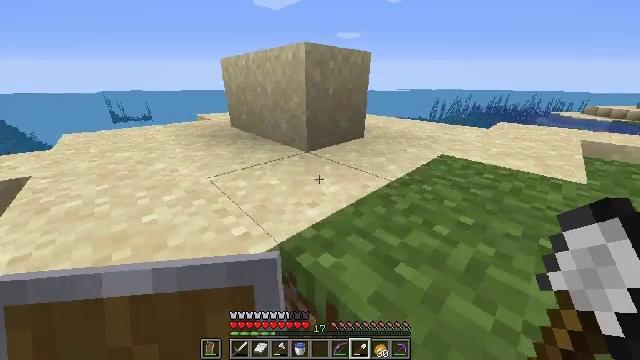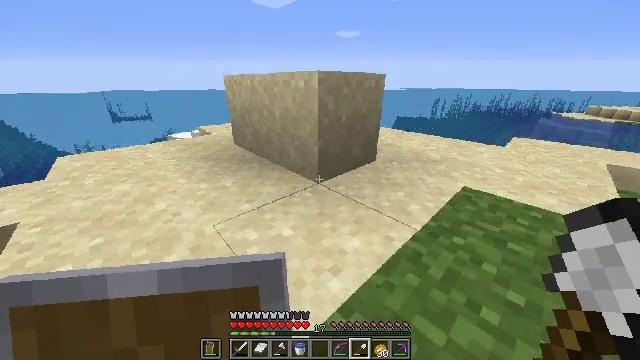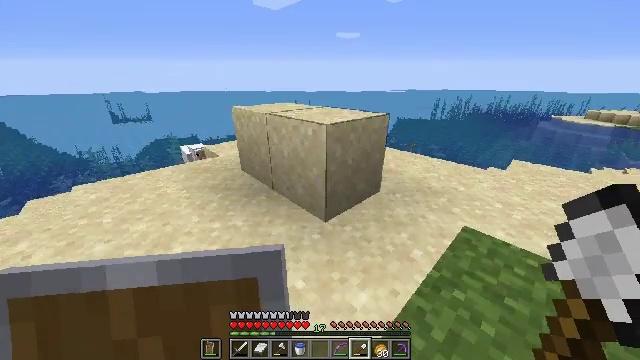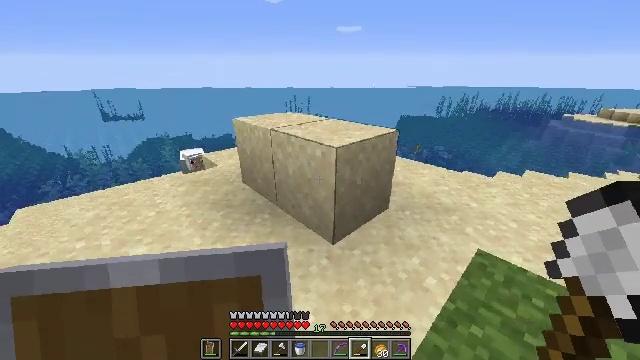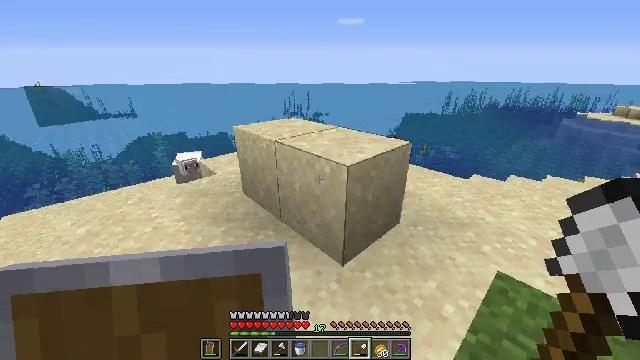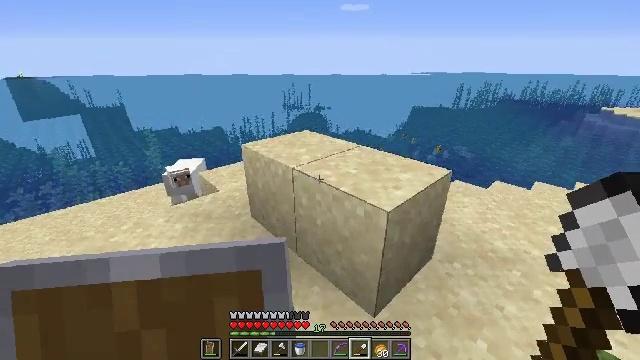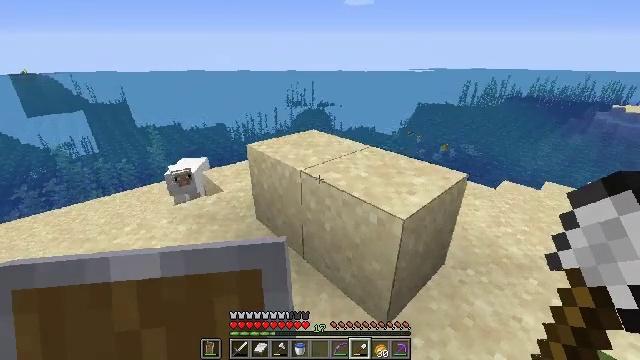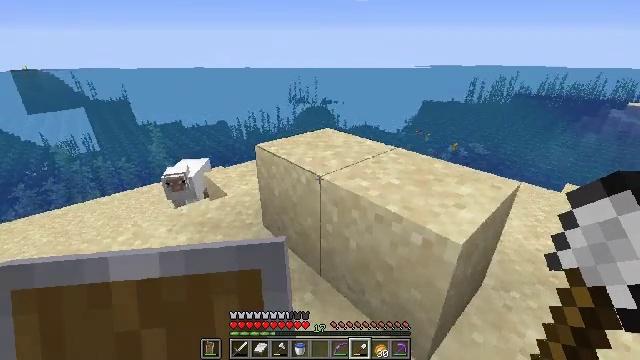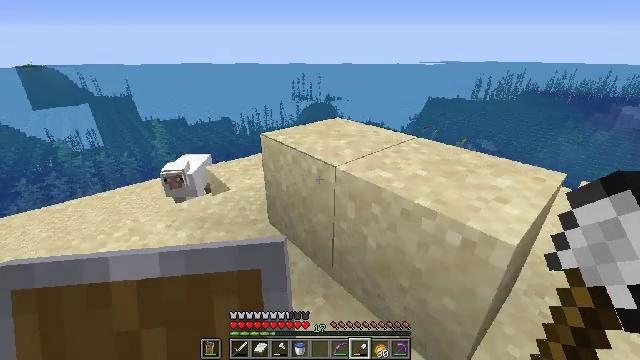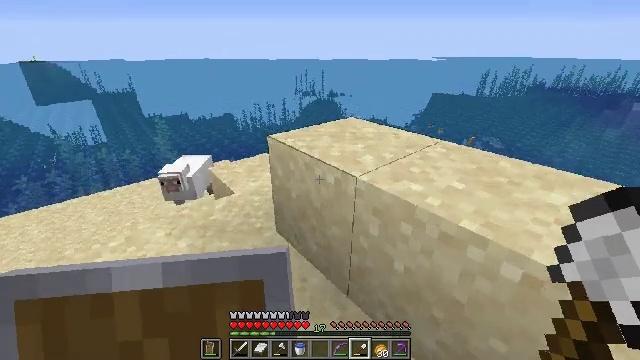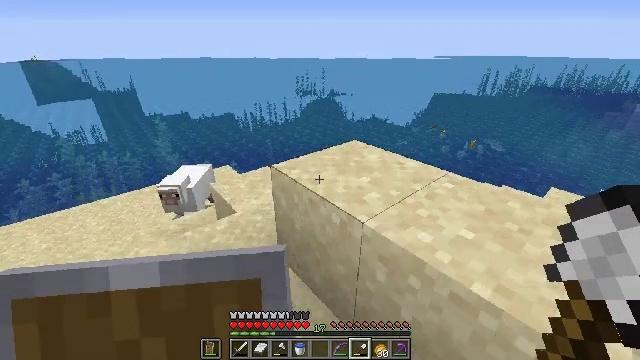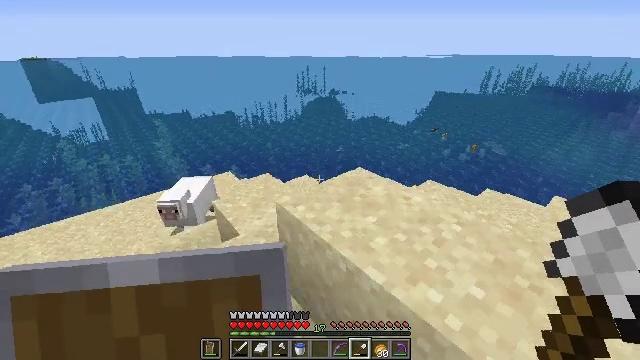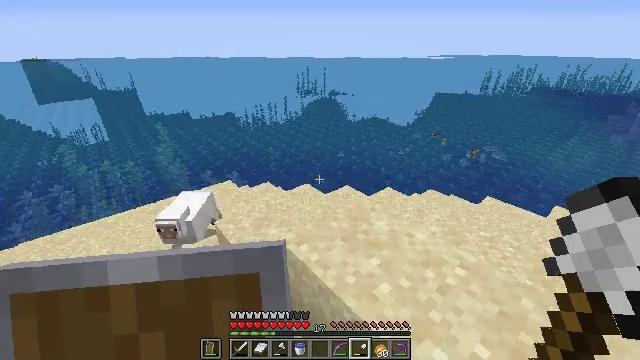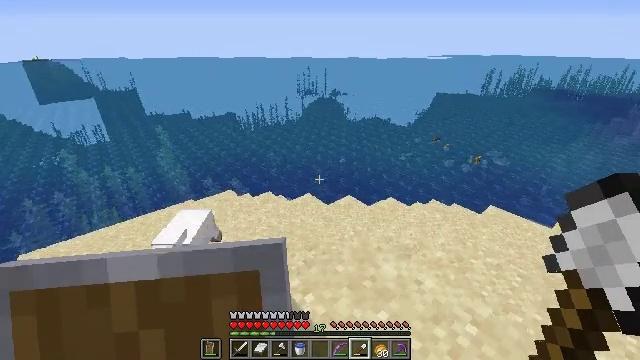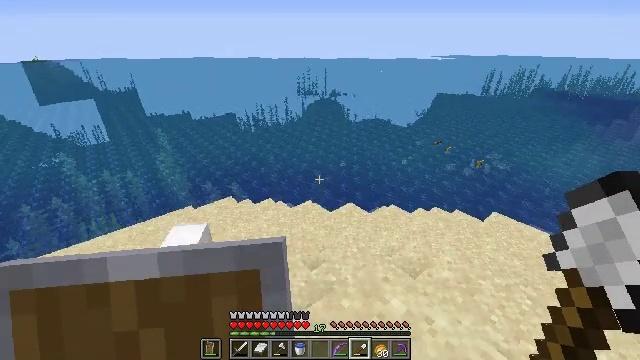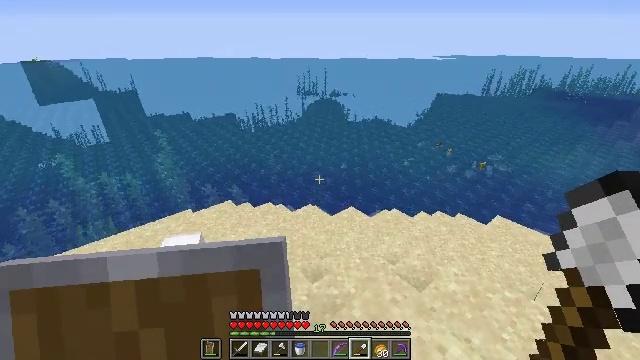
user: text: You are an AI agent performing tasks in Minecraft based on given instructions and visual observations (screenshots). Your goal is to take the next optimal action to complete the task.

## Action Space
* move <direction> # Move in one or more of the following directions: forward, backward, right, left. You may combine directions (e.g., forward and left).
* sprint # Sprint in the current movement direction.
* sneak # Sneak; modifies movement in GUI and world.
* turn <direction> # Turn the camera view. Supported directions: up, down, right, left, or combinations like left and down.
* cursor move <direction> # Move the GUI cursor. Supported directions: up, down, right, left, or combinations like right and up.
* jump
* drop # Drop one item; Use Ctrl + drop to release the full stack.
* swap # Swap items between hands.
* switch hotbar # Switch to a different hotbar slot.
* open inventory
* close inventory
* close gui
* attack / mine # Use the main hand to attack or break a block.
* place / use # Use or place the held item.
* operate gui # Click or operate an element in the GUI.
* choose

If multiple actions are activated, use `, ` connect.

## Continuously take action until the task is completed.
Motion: motion action
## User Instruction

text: Dig up some sand.
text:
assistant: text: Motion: move forward, jump
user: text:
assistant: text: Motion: move forward, jump
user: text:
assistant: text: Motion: move forward
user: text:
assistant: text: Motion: move forward
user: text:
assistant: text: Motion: move forward
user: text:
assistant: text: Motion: move forward
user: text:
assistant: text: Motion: move forward
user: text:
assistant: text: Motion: move forward, jump
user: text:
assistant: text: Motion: move forward, jump
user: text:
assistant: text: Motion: move forward, jump
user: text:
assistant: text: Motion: move forward, jump
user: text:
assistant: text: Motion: move forward
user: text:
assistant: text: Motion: move forward
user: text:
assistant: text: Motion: move forward
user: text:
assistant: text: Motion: move forward
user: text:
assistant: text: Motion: move forward
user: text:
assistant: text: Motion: no_op
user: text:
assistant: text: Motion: turn right
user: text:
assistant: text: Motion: turn right
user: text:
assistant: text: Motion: no_op
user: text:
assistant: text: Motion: no_op
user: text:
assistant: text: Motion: no_op
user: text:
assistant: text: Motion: no_op
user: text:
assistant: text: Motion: turn left
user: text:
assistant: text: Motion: turn left
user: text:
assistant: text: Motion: turn left and down
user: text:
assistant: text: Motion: turn left
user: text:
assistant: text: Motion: turn left and down
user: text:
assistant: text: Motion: turn left and down
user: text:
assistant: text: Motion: turn left and up